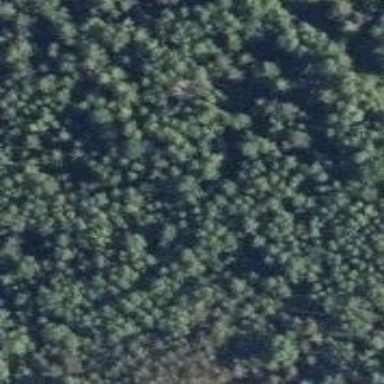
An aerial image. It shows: Islet covered with woodland.